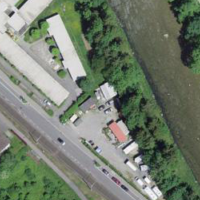
EUNIS habitat code: 55
Species observed at this site:
Anoplotrupes stercorosus
Equisetum telmateia